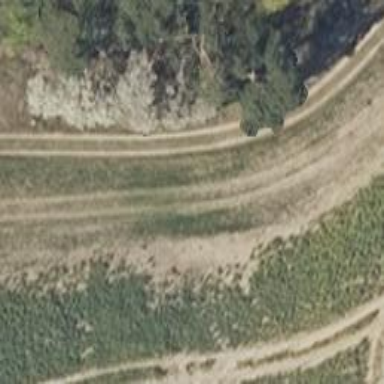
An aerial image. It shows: Track with ground surface. The track is Grade 4.